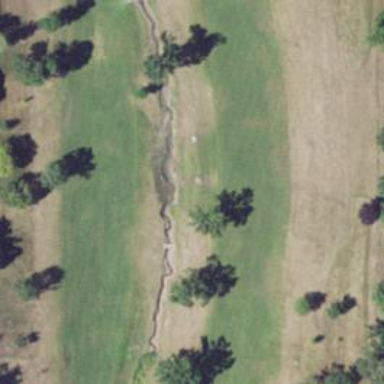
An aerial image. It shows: Path on bridge over golf course.